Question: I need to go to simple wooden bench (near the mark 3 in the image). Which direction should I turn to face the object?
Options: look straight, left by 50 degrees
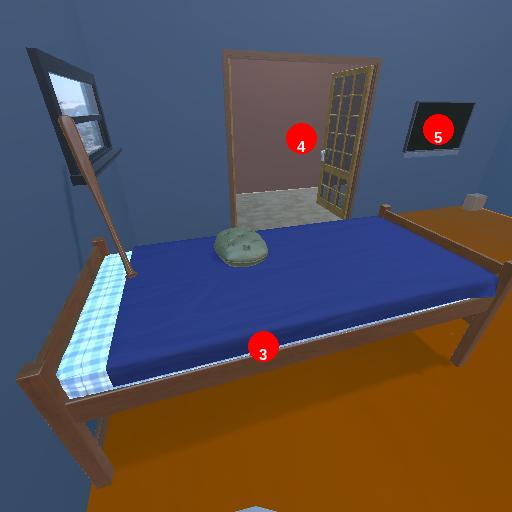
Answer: look straight